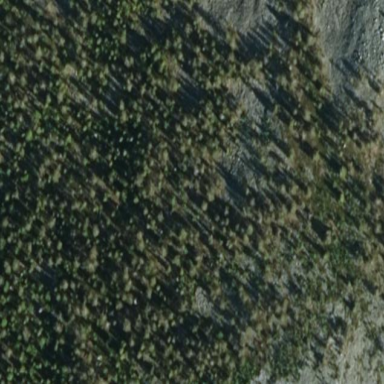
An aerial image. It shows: Forest with evergreen needle-leaved trees.